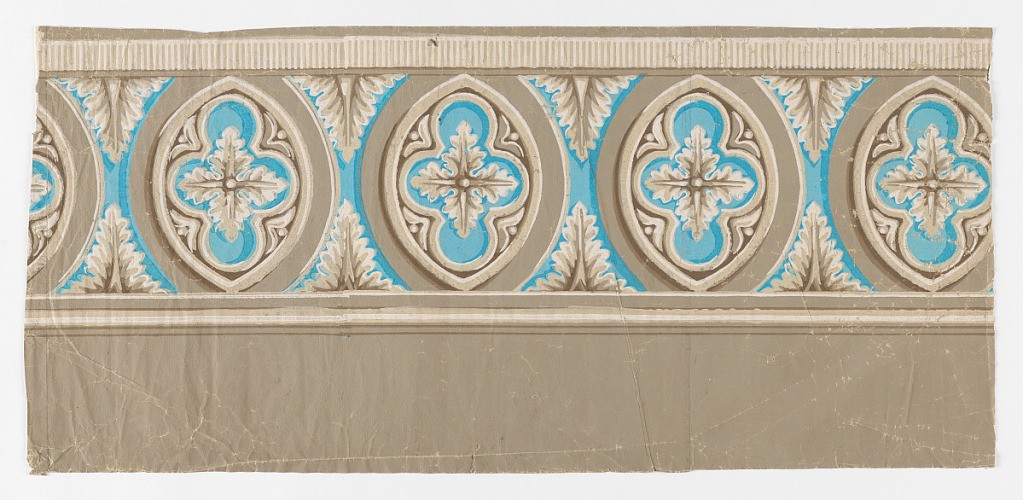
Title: Border
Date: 1815–35
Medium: Block printed on handmade paper
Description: Consists of ogival ovals with quatrefoil-enframed paterae centers. The ovals are separated by acanthus leaves. Printed in shades of beige, brown and blue on gray ground.